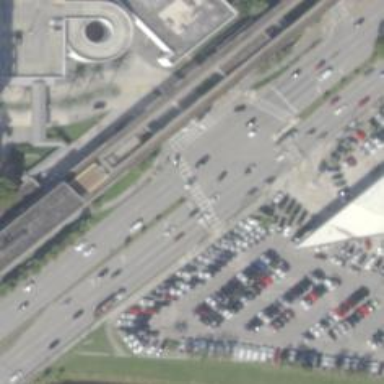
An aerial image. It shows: Asphalt footway with uncontrolled crossing.